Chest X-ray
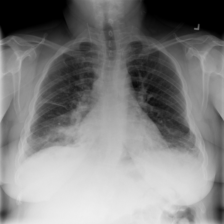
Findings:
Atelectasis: negative
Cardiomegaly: negative
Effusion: negative
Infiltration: positive
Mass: negative
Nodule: negative
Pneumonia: negative
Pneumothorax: negative
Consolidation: negative
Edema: negative
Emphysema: negative
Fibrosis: negative
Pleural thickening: negative
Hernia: negative